Question: I have a task which requires me to create rows of tables using MSXML ActiveXObjects. I don't understand what an ActiveXObject has to do with anything. How could I create a table with that? Why wouldn't I just create the table in the HTML DOM?
I read various <URL> and concluded that there seems to be a layer within the browser that is responsible for data transport of non-html related data. Is this essentially the point of ActiveXObjects?
This is essentially what I am trying to make:

I just don't understand what roll the ActiveXObject plays here
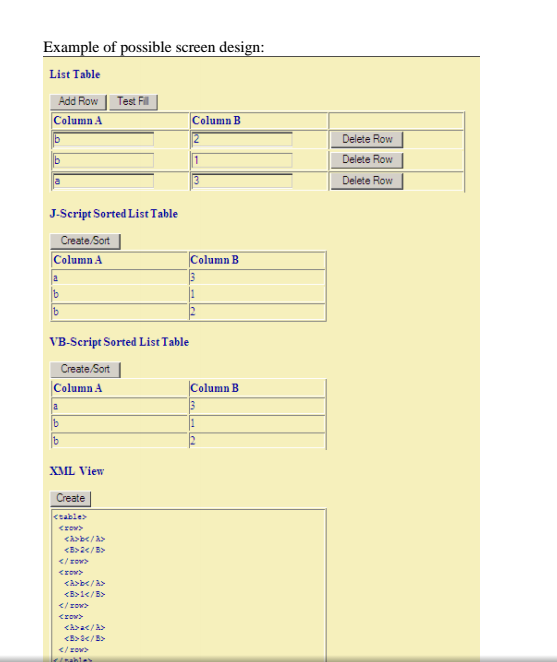
Answer: It is actually pretty straight forward: the 'ActiveXObject' is a Microsoft extension to JavaScript that provides you with an interface to Microsoft's software framework ActiveX. ActiveX basically is a set of modular software components which are used to build Microsoft's software products (which are in turn also available as ActiveX components, e.g. Excel).
<URL>
You can find some examples on the use of the 'ActiveXObject' in the link below.
<URL>
I can only guess what your task is, but if it involves at any point the use of a proprietary Microsoft specific software component, that would be the reason for using the 'ActiveXObject'. Some functionalities provided by the 'ActiveXObject' are however redundant (e.g. 'Microsoft.XMLHTTP' since newer versions of Internet Explorer implement the standardized 'XMLHttpRequest' interface).